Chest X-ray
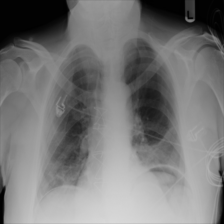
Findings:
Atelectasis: positive
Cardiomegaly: negative
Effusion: negative
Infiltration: negative
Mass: negative
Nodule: negative
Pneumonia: negative
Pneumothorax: negative
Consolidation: negative
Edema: negative
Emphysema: negative
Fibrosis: negative
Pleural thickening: negative
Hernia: negative